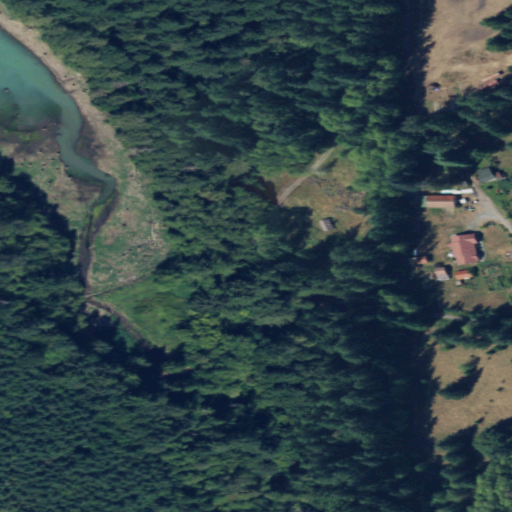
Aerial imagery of valley in Washington named Pleasant Valley containing evergreen forest, mixed forest, open development, woody wetlands, shrub, herbaceous wetlands, and open water